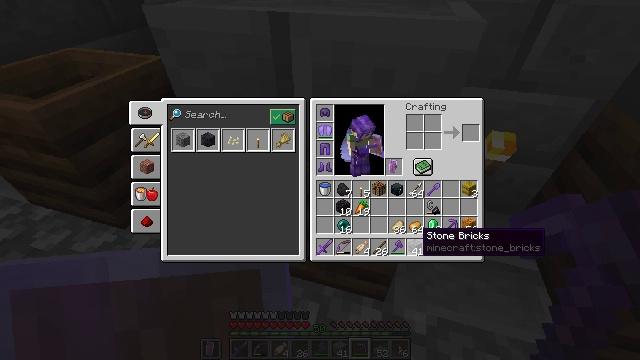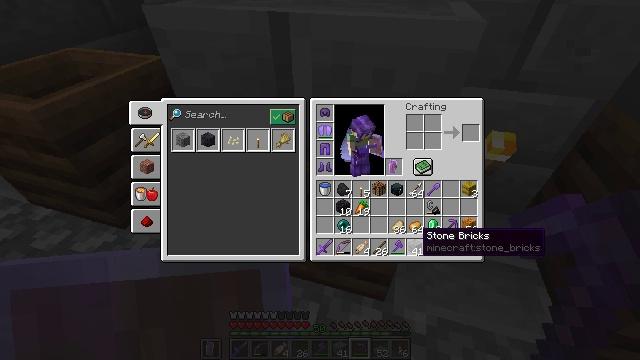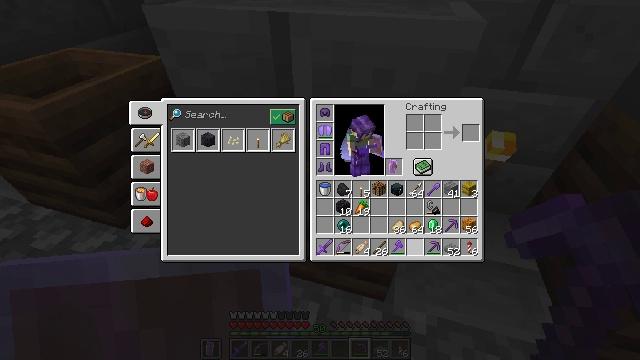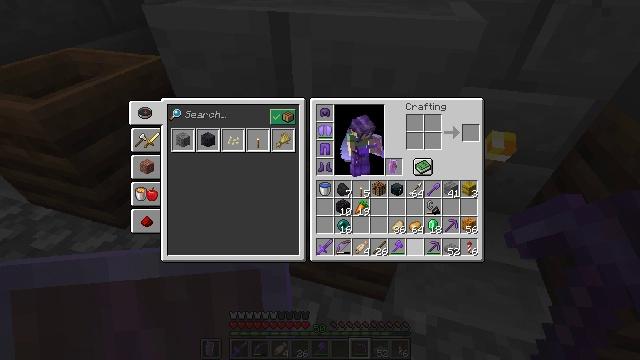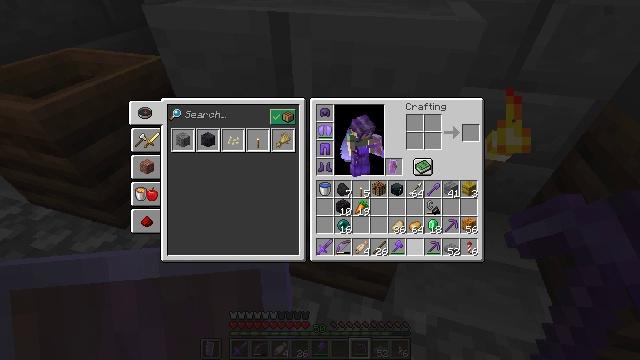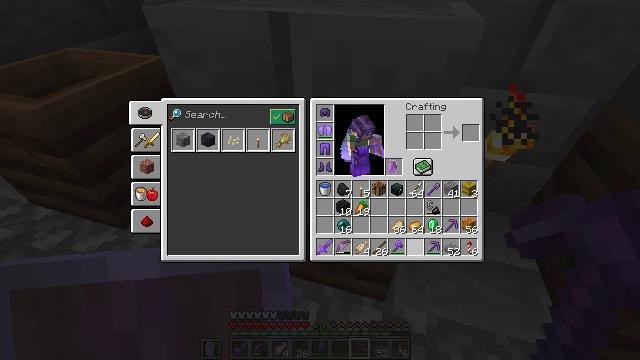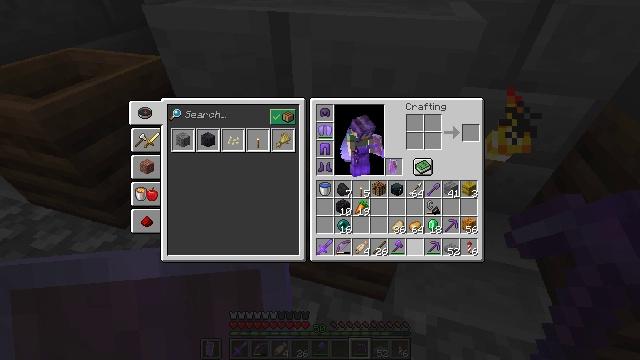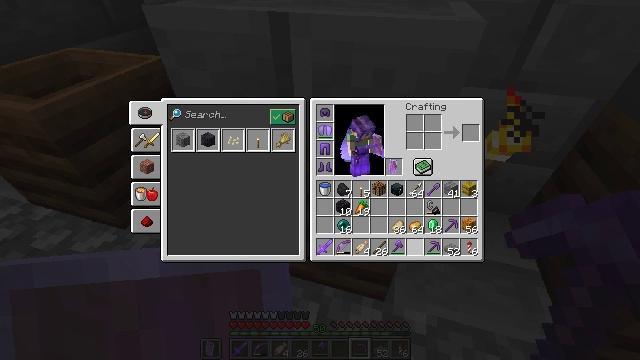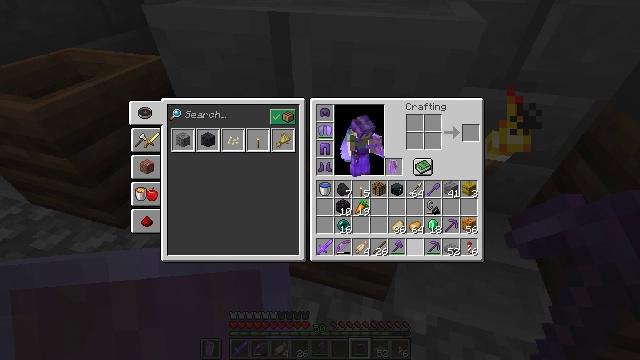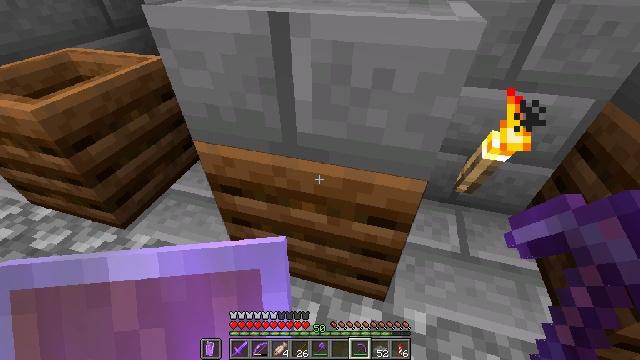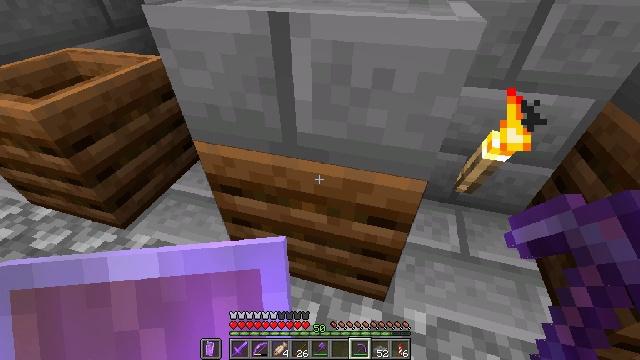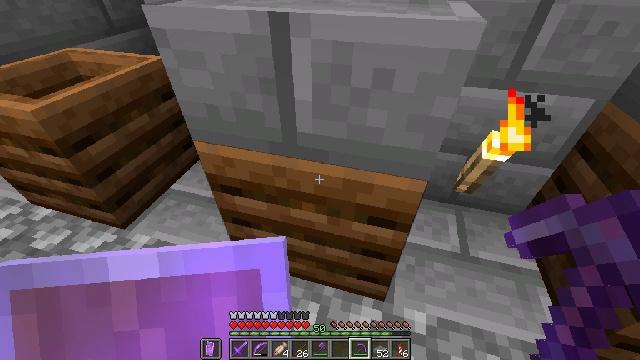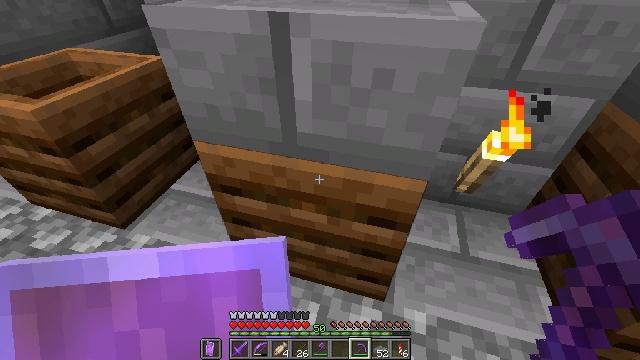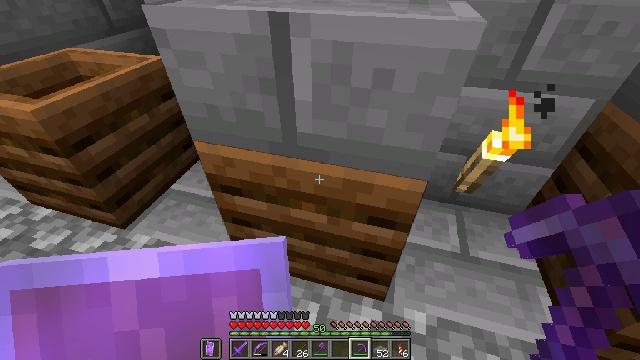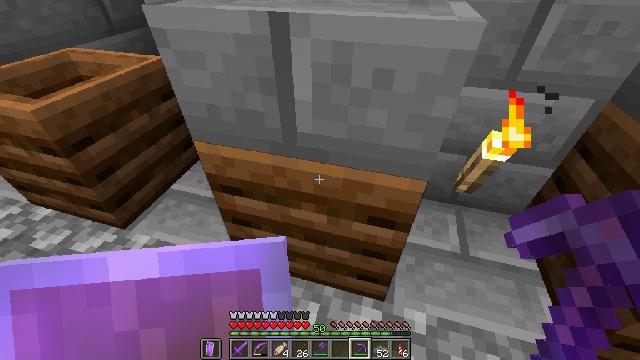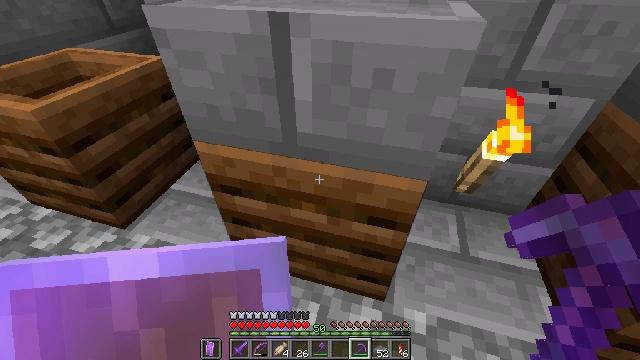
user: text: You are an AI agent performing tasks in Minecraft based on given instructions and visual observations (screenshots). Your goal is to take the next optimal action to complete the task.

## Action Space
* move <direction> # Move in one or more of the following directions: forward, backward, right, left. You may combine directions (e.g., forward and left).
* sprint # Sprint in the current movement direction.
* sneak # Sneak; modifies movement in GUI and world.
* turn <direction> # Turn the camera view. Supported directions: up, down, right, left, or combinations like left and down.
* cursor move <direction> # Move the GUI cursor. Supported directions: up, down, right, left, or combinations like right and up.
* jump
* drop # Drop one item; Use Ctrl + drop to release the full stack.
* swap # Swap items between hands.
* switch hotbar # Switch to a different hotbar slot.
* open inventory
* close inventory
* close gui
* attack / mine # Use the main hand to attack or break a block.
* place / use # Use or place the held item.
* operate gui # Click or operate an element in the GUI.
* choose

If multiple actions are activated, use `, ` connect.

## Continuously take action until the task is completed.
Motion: motion action
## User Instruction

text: Break the composter to recycle it.
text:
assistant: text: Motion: sneak
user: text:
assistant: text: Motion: sneak, attack / mine
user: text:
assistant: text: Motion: sneak, attack / mine
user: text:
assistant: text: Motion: sneak
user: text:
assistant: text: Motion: no_op
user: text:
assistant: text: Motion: no_op
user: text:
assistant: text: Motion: no_op
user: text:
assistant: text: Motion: no_op
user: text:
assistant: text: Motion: no_op
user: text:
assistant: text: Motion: no_op
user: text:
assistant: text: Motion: no_op
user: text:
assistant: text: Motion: no_op
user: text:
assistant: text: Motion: no_op
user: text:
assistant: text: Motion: no_op
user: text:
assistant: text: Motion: no_op
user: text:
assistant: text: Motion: no_op
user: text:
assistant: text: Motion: no_op
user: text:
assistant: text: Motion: move left
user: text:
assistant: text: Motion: move left
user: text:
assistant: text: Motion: move left
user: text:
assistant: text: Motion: move left, turn right and down
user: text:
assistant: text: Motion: turn right and down
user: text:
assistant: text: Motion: no_op
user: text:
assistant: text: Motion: turn right and down
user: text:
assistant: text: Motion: no_op
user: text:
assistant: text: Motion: turn right and down
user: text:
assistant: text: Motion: no_op
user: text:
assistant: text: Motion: no_op
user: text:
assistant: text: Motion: turn right
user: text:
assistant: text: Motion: no_op